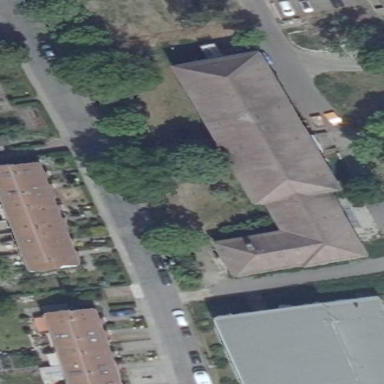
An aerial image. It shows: Building.